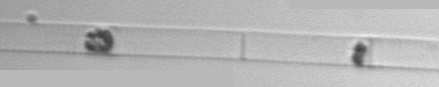
Label: Dactyliosolen_blavyanus